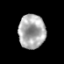
Tissue: prostate
Cell type: T cells
Senescence score: 0.3561
Nuclear area (px): 894
Mean DAPI intensity: 171.197